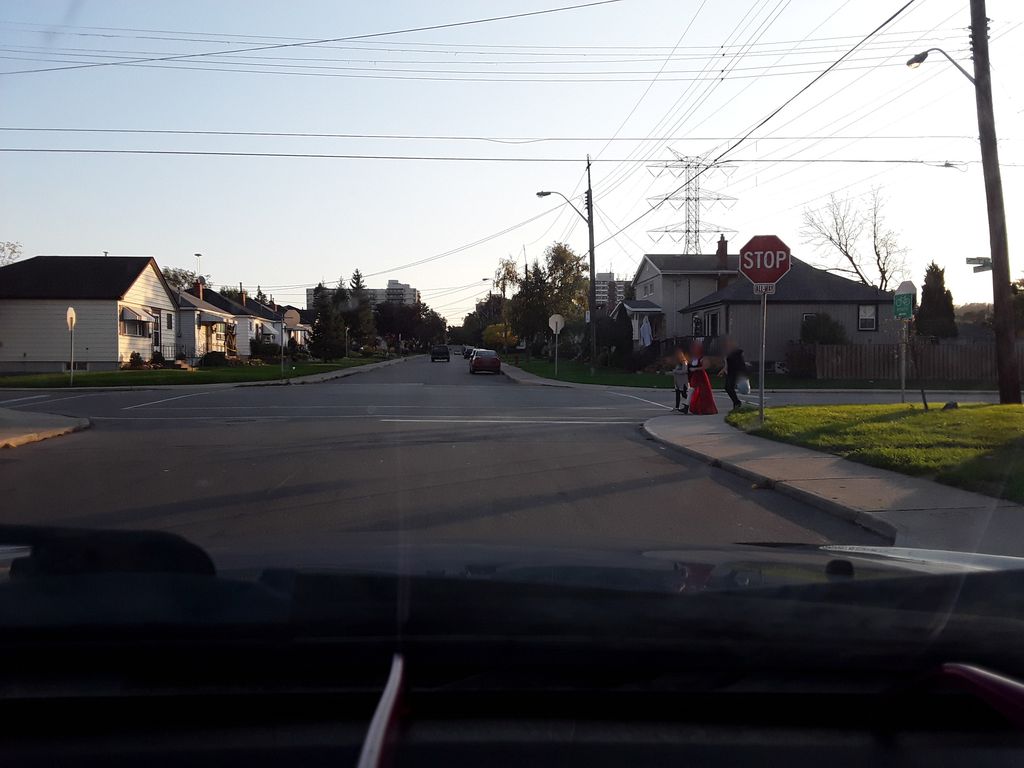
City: hamilton